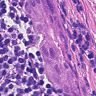
Metastatic tissue present: yes